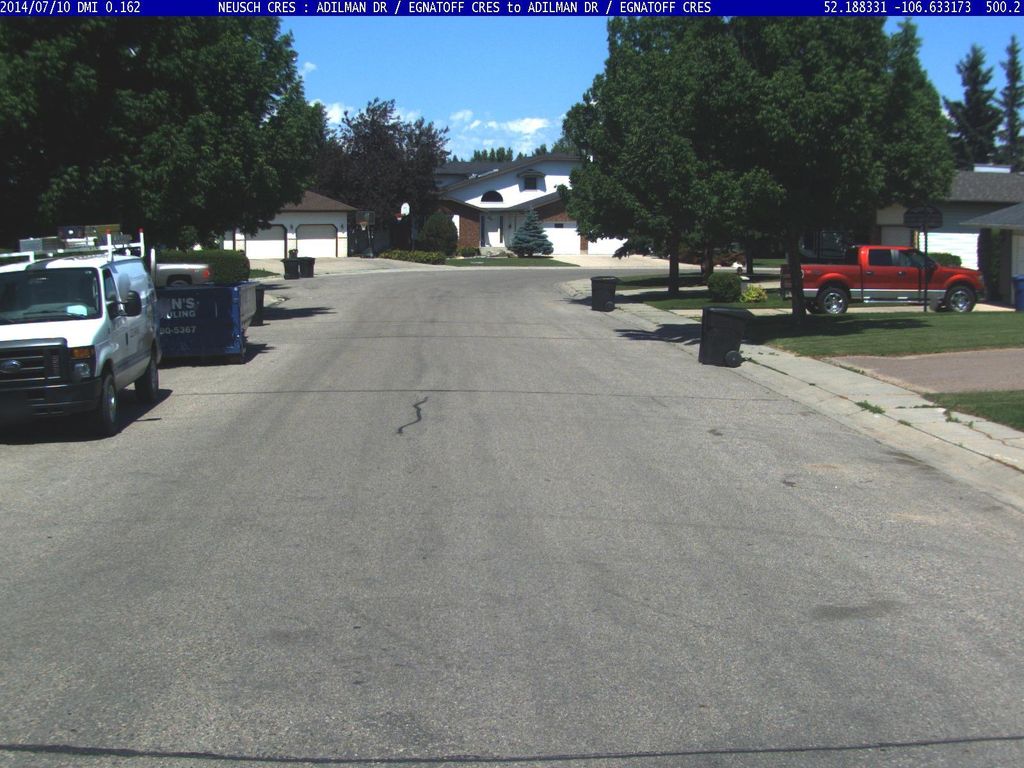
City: saskatoon